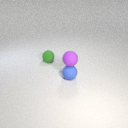
small purple rubber sphere above small blue rubber sphere